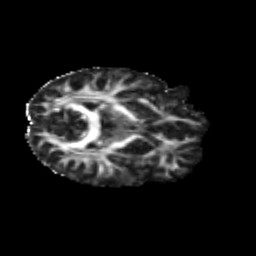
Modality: FA
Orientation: axial
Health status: ill
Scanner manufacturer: siemens
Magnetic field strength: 3 T
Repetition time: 13.7 s
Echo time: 0.098 s